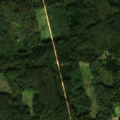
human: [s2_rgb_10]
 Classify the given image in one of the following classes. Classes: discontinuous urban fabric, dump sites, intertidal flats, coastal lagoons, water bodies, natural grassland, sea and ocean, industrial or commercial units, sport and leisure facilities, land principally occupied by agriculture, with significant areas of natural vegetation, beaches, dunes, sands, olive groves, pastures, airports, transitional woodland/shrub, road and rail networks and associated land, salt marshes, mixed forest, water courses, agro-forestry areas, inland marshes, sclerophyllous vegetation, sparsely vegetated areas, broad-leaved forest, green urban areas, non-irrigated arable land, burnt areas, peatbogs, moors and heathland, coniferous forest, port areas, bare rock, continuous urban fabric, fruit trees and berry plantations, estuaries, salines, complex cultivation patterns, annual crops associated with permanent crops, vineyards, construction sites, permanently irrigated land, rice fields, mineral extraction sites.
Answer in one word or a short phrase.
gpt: land principally occupied by agriculture, with significant areas of natural vegetation, broad-leaved forest, coniferous forest, mixed forest